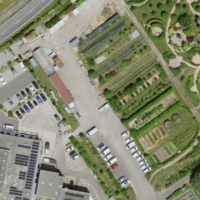
EUNIS habitat code: 54
Species observed at this site:
Lamium galeobdolon
Buxus sempervirens